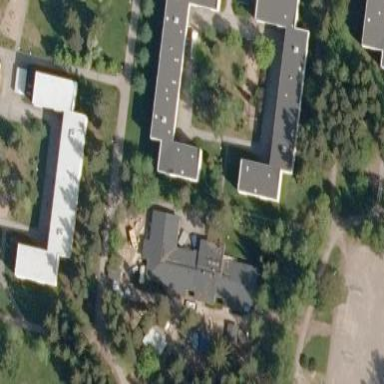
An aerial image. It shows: Kindergarten.